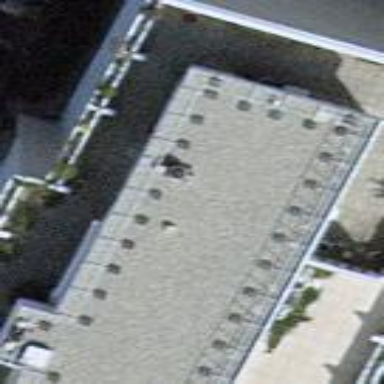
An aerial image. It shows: Part of building with flat concrete roof.